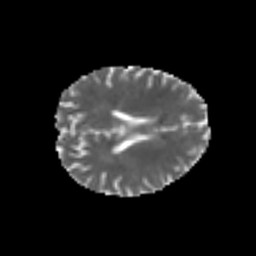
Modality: MD
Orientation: axial
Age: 25
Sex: male
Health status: healthy